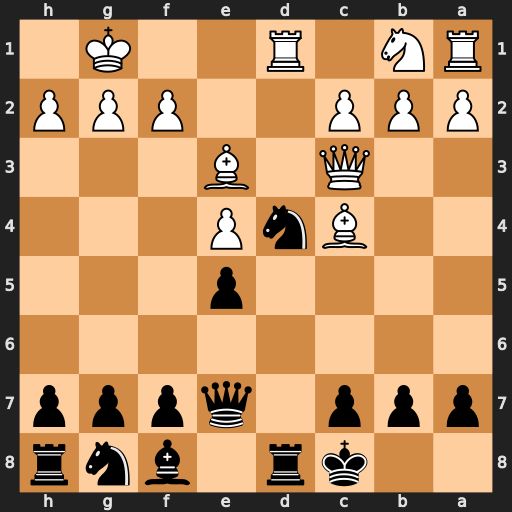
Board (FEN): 2kr1bnr/ppp1qppp/8/4p3/2BnP3/2Q1B3/PPP2PPP/RN1R2K1
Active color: b
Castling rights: -
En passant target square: -
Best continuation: Nf3+ gxf3 Rxd1+